Question: all, i tried to use Visual Leak Detector, and followed the instructions:
Visual C++ 2010: Go to View ->Property Manager, select Microsoft.Cpp.Win32.user. Select VC++ Directories and then "Include files" from the tree. Add the include subdirectory from the Visual Leak Detector installation directory. Move it to the bottom of the list. Then select "Library files" from the drop-down menu and add the lib\Win32 subdirectory from the Visual Leak Detector installation directory. Again, move it to the bottom of the list. Repeat for Microsoft.Cpp.x64.user, but select lib\Win64 subdirectory instead.
and include in one of my source file, and got the error c1083, so whats going on?
this is what i entered:
C:\Program Files\Visual Leak Detector\lib\Win32;$(IncludePath)
for Microsoft.Cpp.Win32.user
C:\Program Files\Visual Leak Detector\lib\Win64;$(IncludePath)
for Microsoft.Cpp.X64.user

cheers
daiyue
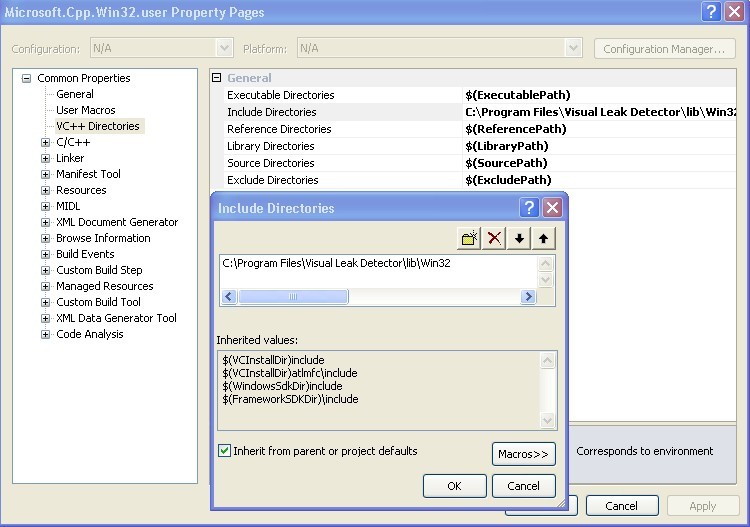
Answer: In the "Include Directories" field, add 'C:\Program Files\Visual Leak Detector\include;$(IncludePath)' and in the "Library Directories" field type 'C:\Program Files\Visual Leak Detector\lib\Win32'. (or \Win64, like in the instructions you have followed).
Note that this setup will get you through the build phase, if the paths are correct. At run time, your executable must find Visual Leak Detector's dll(s) so you could either prepend the 'C:\Program Files\Visual Leak Detectorin' (or the name of the subdirectory containing the binary files - dll and exe) to the "Executable directories" field, or add the 'C:\Program Files\Visual Leak Detectorin' directory to the PATH environment variable, this way your executable will start by simply launching it from Explorer (not only from Visual Studio).
As a third option, you could copy the DLLs from VLD in the same directory as your executable.